Question: Currently I can pull out the first occurance of a 'table row' within '#myTable', but how can I determine its 'rowIndex' within '#myTable'?
<URL>
'html' ..
'''
<table id="otherTable"></table>
<table id="myTable"></table>
'''
'js' ..
'''
for (var i = 0; i < 10; i++) {
var table = document.getElementById("myTable"),
row = table.insertRow(table.rows.length),
cell0 = row.insertCell(0),
cell1 = row.insertCell(1),
cell2 = row.insertCell(2);
var dirText = document.createTextNode('1');
cell0.appendChild(dirText);
var filenameText = document.createTextNode('1');
cell1.appendChild(filenameText);
}
for (var l = 0; l < document.getElementById('myTable').rows.length; l++) {
document.getElementById('myTable').rows[l].className = 'none';
}
document.getElementById('myTable').rows[2].className = 'showRow';
alert(document.querySelector('#myTable tr.showRow'));
'''
'css' ..
'''
.none {
display: none;
}
.showRow {
display: table-row;
}
'''

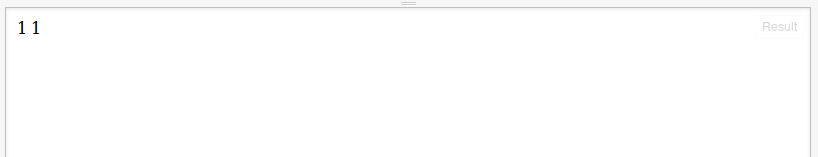
Answer: If you want to know the row-index of the first row that matches a selector, you can use
'''
table.rows.length-1 - document.querySelectorAll(selector + ' ~ tr').length;
'''
More in general, if you want to get the row-index of an arbitrary row,
'''
[].indexOf.call(table.rows, row);
'''
In your case,
'''
table.rows.length-1
- document.querySelectorAll('#myTable tr.showRow ~ tr').length;
[].indexOf.call(table.rows, document.querySelector('#myTable tr.showRow'));
'''